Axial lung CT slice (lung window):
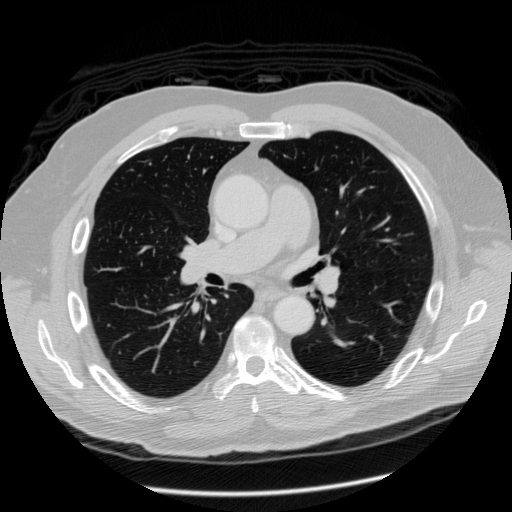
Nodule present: no